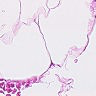
Metastatic tissue present: no